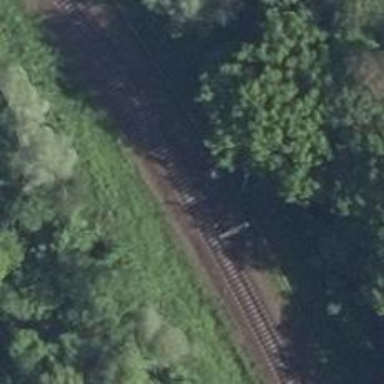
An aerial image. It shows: Railway signal.